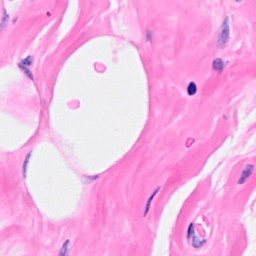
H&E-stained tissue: Breast